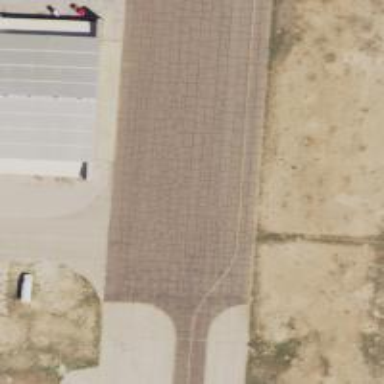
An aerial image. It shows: View of taxiway at the airport.